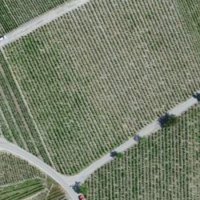
EUNIS habitat code: 24
Species observed at this site:
Tragus racemosus